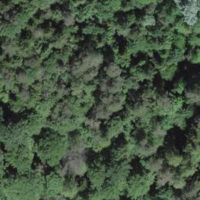
EUNIS habitat code: 41
Species observed at this site:
Acer pseudoplatanus